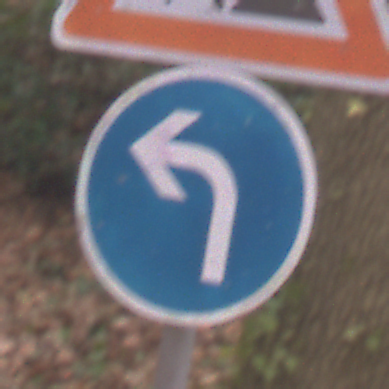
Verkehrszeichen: VorgeschriebeneFahrtrichtungLinks
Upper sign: Arbeitsstelle
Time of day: Midday
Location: Outdoor (Nature)
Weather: Overcast
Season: Autumn
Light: Natural